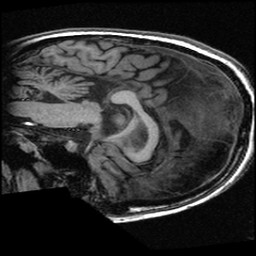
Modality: T1w
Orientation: sagittal
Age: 24
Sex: female